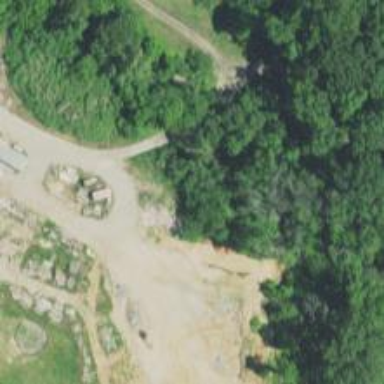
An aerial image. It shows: Culvert tunnel.